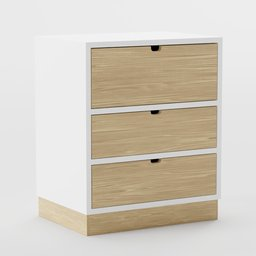
Label: furniture